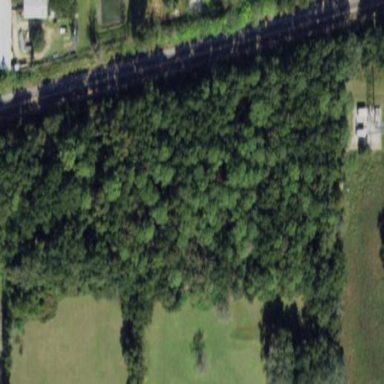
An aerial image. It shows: Mixed woodland with various types of leaves.